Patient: sex M, age 71
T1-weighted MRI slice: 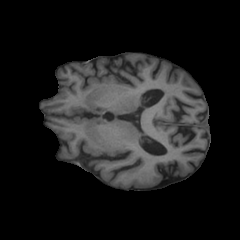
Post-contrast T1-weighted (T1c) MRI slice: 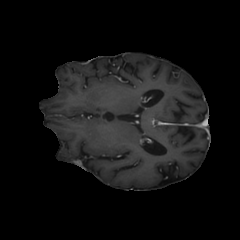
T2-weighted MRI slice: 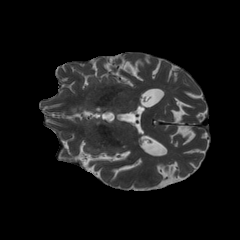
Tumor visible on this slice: no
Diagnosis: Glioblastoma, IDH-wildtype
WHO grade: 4